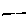
Label: line